Question: How can I use 'stat_summary' to label a plot with 'n = x' where is 'x' a variable? Here's an example of the desired output:

I can make that above plot with this rather inefficient code:
'''
nlabels <- sapply(1:length(unique(mtcars$cyl)), function(i) as.vector(t(as.data.frame(table(mtcars$cyl))[,2][[i]])))
ggplot(mtcars, aes(factor(cyl), mpg, label=rownames(mtcars))) +
geom_boxplot(fill = "grey80", colour = "#3366FF") +
geom_text(aes(x = 1, y = median(mtcars$mpg[mtcars$cyl==sort(unique(mtcars$cyl))[1]]), label = paste0("n = ",nlabels[[1]]) )) +
geom_text(aes(x = 2, y = median(mtcars$mpg[mtcars$cyl==sort(unique(mtcars$cyl))[2]]), label = paste0("n = ",nlabels[[2]]) )) +
geom_text(aes(x = 3, y = median(mtcars$mpg[mtcars$cyl==sort(unique(mtcars$cyl))[3]]), label = paste0("n = ",nlabels[[3]]) ))
'''
This is a follow up to this question: <URL> where I can use 'stat_summary' to calculate and display the number of observations, but I haven't been able to find a way to include 'n =' in the 'stat_summary' output. Seems like 'stat_summary' might be the most efficient way to do this kind of labelling, but other methods are welcome.
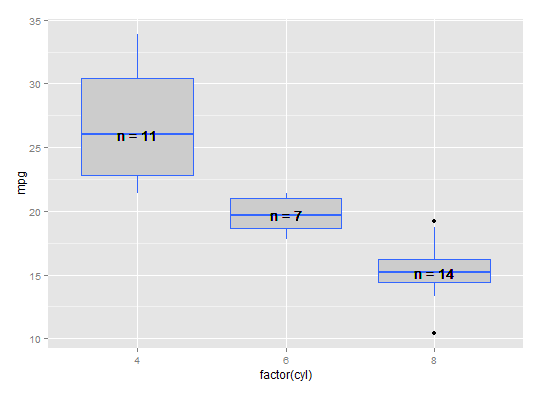
Answer: You can make your own function to use inside the 'stat_summary()'. Here 'n_fun' calculate place of y value as 'median()' and then add 'label=' that consist of 'n=' and number of observations. It is important to use 'data.frame()' instead of 'c()' because 'paste0()' will produce character but 'y' value is numeric, but 'c()' would make both character. Then in 'stat_summary()' use this function and 'geom="text"'. This will ensure that for each x value position and label is made only from this level's data.
'''
n_fun <- function(x){
return(data.frame(y = median(x), label = paste0("n = ",length(x))))
}
ggplot(mtcars, aes(factor(cyl), mpg, label=rownames(mtcars))) +
geom_boxplot(fill = "grey80", colour = "#3366FF") +
stat_summary(fun.data = n_fun, geom = "text")
'''